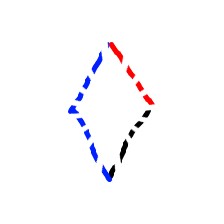
Shape: rhombus